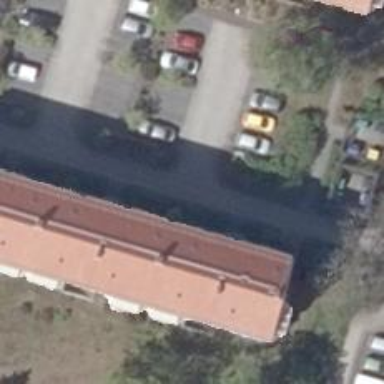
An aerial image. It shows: Parking aisle designated as service road.